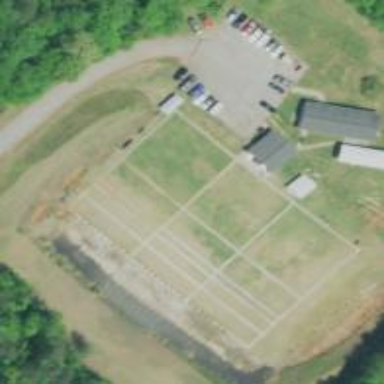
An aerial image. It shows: Shooting range on leisure land pitch.